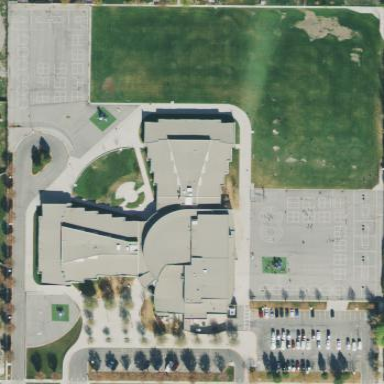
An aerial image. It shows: School.